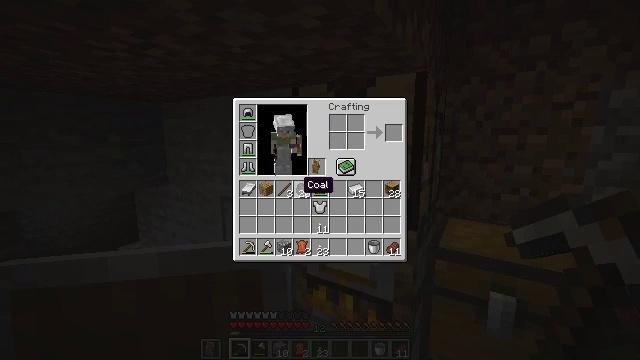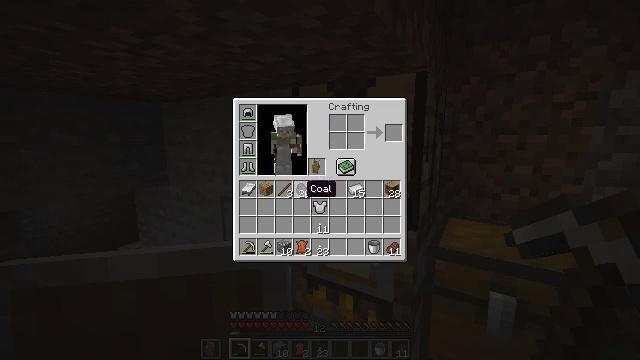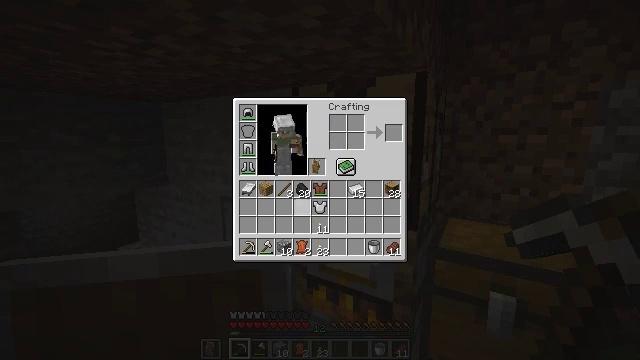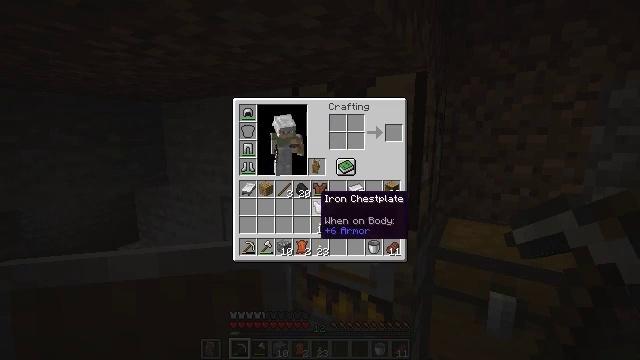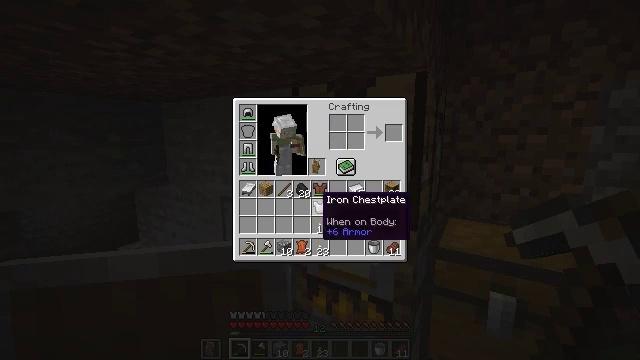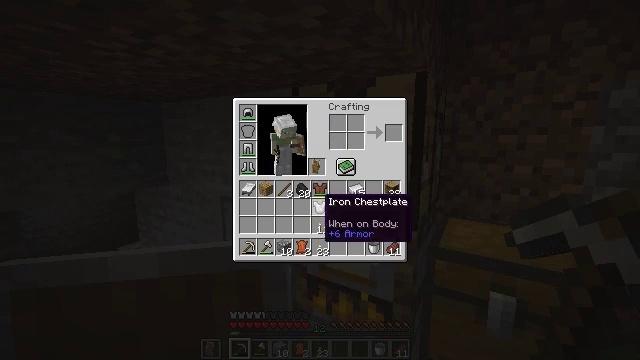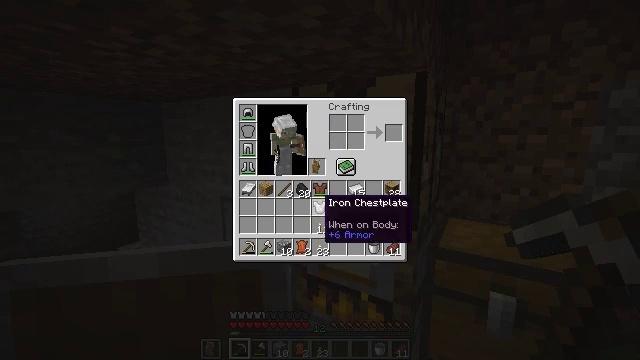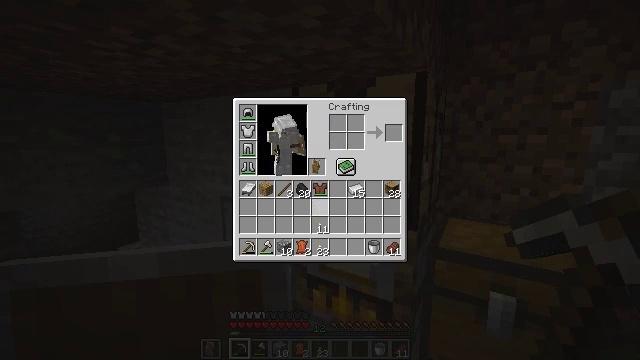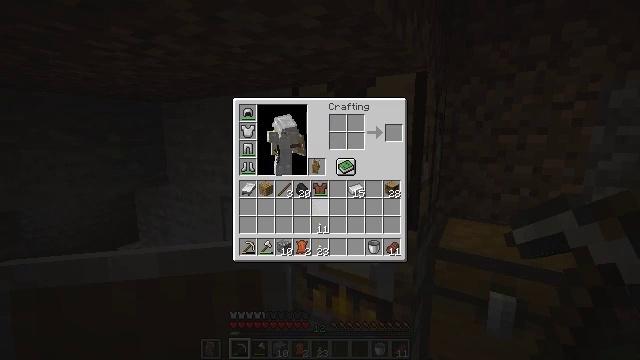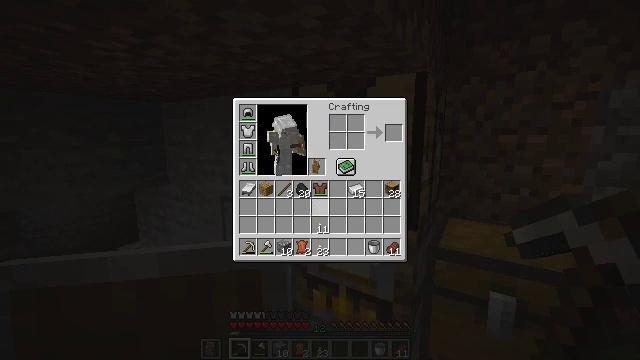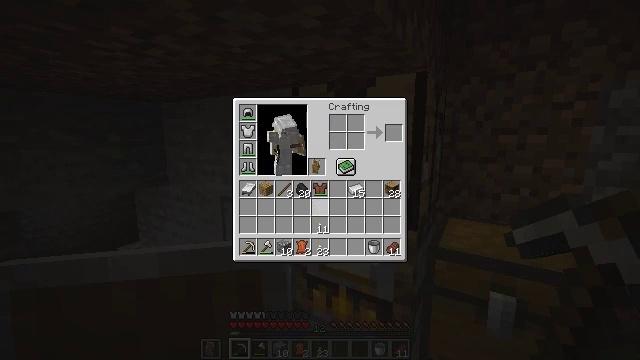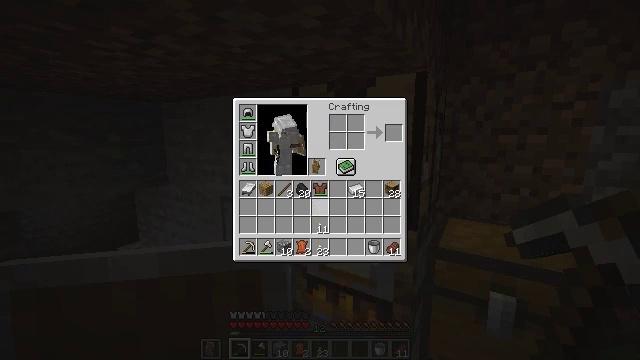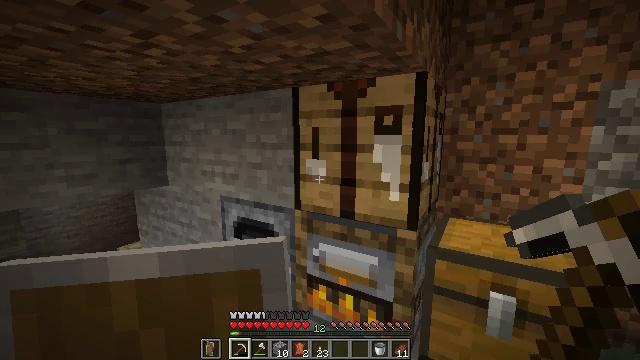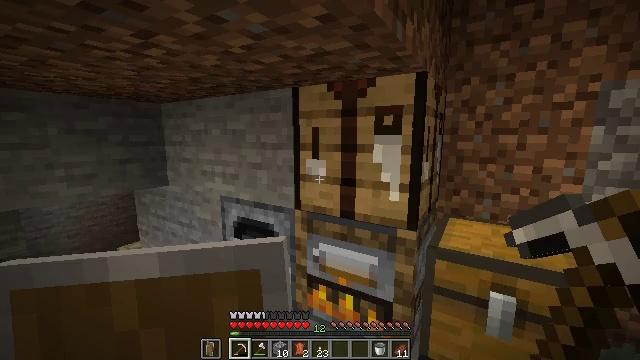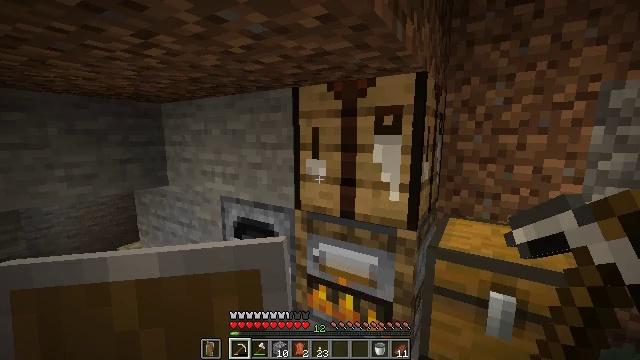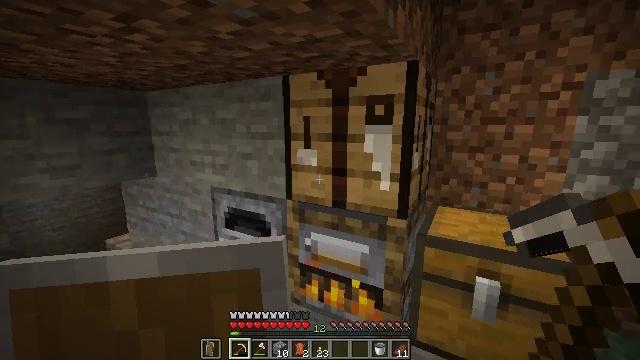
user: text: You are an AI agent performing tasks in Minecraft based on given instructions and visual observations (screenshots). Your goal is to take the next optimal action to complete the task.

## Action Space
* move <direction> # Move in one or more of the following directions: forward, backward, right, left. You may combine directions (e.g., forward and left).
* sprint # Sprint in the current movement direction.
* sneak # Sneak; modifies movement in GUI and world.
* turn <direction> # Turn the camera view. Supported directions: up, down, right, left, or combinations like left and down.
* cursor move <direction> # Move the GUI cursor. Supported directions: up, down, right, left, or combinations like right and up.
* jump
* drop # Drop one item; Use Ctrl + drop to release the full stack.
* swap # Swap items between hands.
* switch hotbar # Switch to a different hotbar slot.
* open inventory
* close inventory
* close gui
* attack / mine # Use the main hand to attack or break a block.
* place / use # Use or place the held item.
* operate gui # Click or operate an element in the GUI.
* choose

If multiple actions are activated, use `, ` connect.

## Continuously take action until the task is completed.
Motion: motion action
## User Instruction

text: Drop a leather chestplate.
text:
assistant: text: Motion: sneak
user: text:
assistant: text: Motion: sneak
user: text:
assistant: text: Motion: sneak, cursor move right
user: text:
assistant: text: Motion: sneak
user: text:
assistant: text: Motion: sneak
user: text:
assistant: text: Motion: sneak
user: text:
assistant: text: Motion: sneak, operate gui
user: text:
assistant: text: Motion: sneak, operate gui
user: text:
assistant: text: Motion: sneak
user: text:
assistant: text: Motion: no_op
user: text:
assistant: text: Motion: no_op
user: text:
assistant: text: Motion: no_op
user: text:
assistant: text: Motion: no_op
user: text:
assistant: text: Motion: no_op
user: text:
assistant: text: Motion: turn right and down
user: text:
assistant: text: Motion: turn right and down
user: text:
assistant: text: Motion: turn right and down
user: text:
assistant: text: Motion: turn right and down, use / place
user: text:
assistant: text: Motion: use / place
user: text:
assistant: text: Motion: use / place
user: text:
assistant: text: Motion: use / place
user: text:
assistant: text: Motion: use / place
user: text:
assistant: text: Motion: no_op
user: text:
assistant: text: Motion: no_op
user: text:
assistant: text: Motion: no_op
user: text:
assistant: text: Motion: no_op
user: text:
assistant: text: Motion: no_op
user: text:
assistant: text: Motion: no_op
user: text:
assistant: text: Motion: no_op
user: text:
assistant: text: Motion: turn left and down